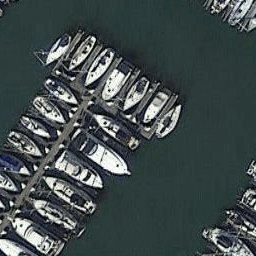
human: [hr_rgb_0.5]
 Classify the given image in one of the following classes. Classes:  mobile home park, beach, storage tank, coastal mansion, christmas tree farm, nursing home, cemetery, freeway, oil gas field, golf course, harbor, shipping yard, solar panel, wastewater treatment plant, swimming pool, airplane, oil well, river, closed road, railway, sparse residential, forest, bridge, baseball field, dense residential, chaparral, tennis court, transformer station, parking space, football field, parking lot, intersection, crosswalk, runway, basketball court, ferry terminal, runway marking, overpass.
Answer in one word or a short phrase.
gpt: harbor